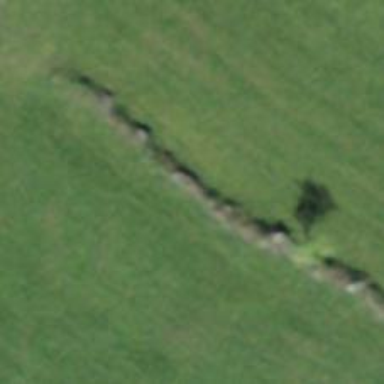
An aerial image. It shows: Wall made of dry stone.